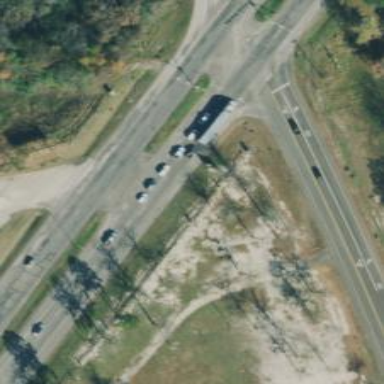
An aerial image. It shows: Trunk link highway.